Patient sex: F
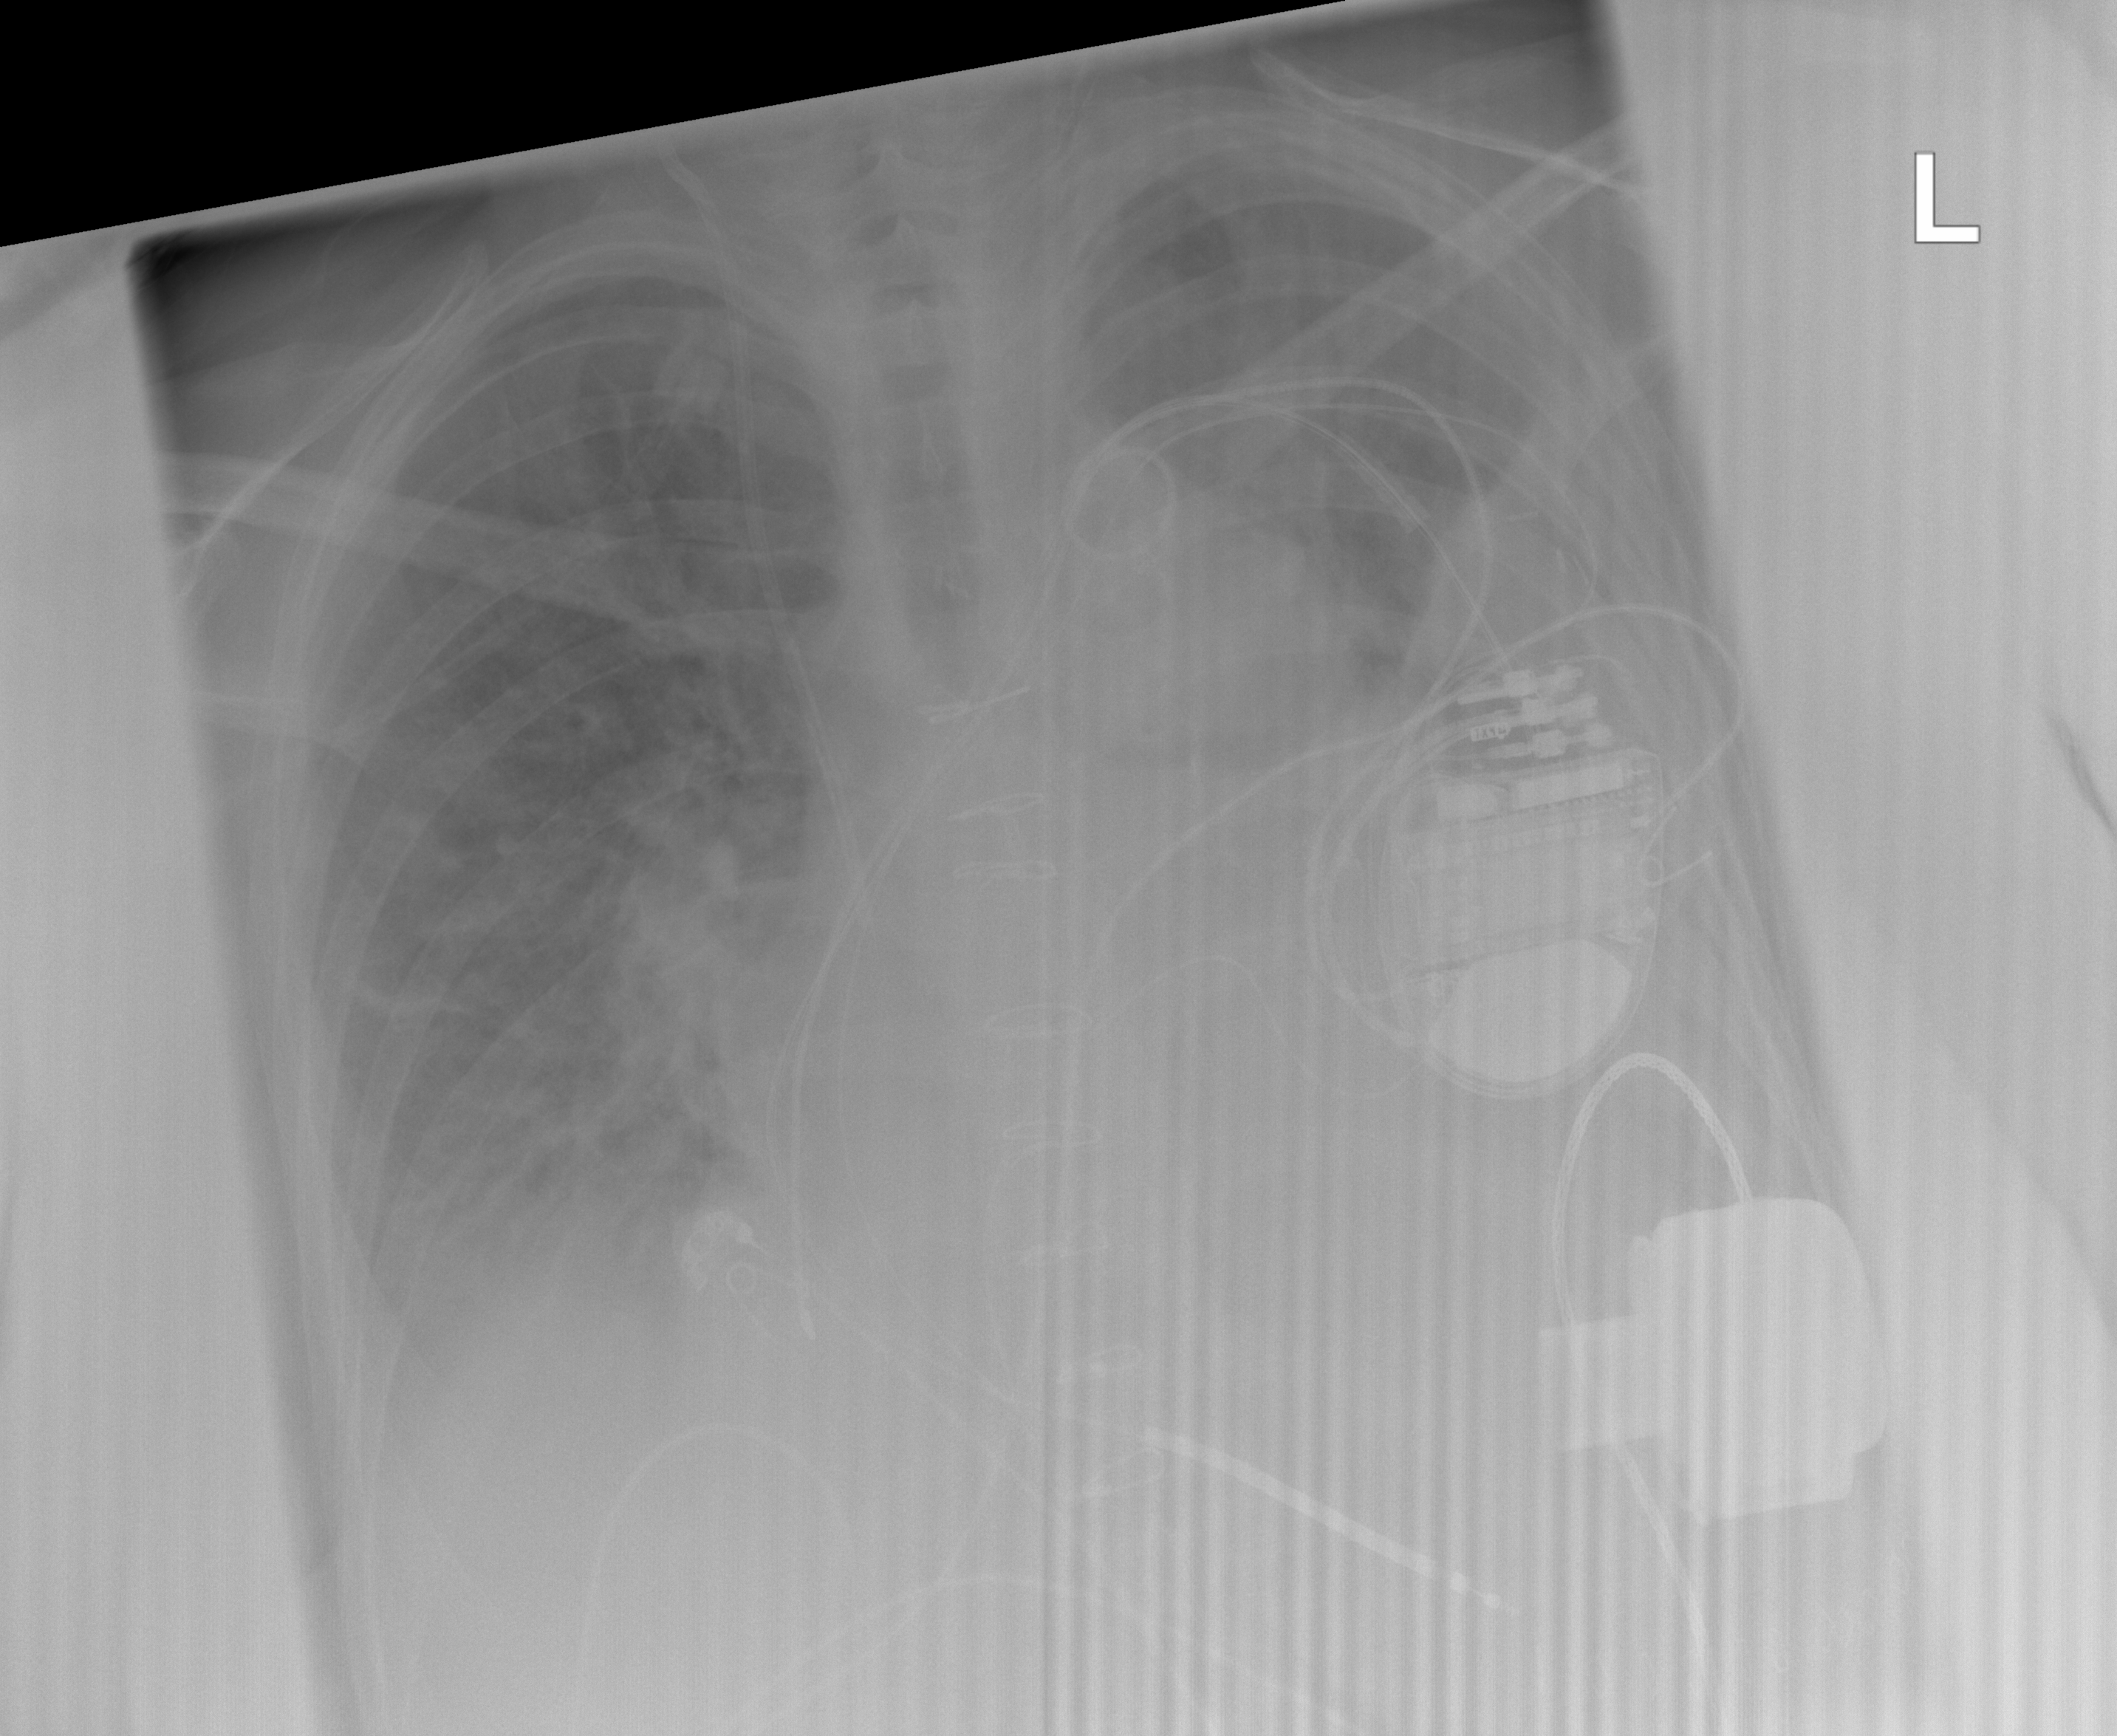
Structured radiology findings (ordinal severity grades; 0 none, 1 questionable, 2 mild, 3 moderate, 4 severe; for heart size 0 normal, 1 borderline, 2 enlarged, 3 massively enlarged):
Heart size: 2
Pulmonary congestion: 0
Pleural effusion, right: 2
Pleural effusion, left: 3
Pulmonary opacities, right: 1
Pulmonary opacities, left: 0
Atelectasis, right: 2
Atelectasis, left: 3